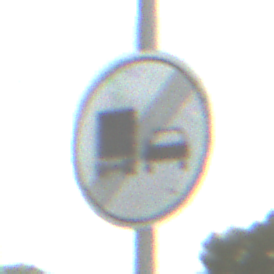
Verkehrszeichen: EndeUeberholverbotKraftfahrzeuge
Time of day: SunriseSunset
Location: Outdoor (RoadRail)
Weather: PartlyCloudy
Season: NotSpecified
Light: Natural